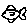
Label: fish